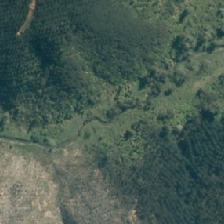
Land cover: low_producing_grassland